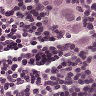
Metastatic tissue present: yes